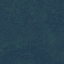
Land use / land cover class: Forest